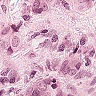
Metastatic tissue present: yes